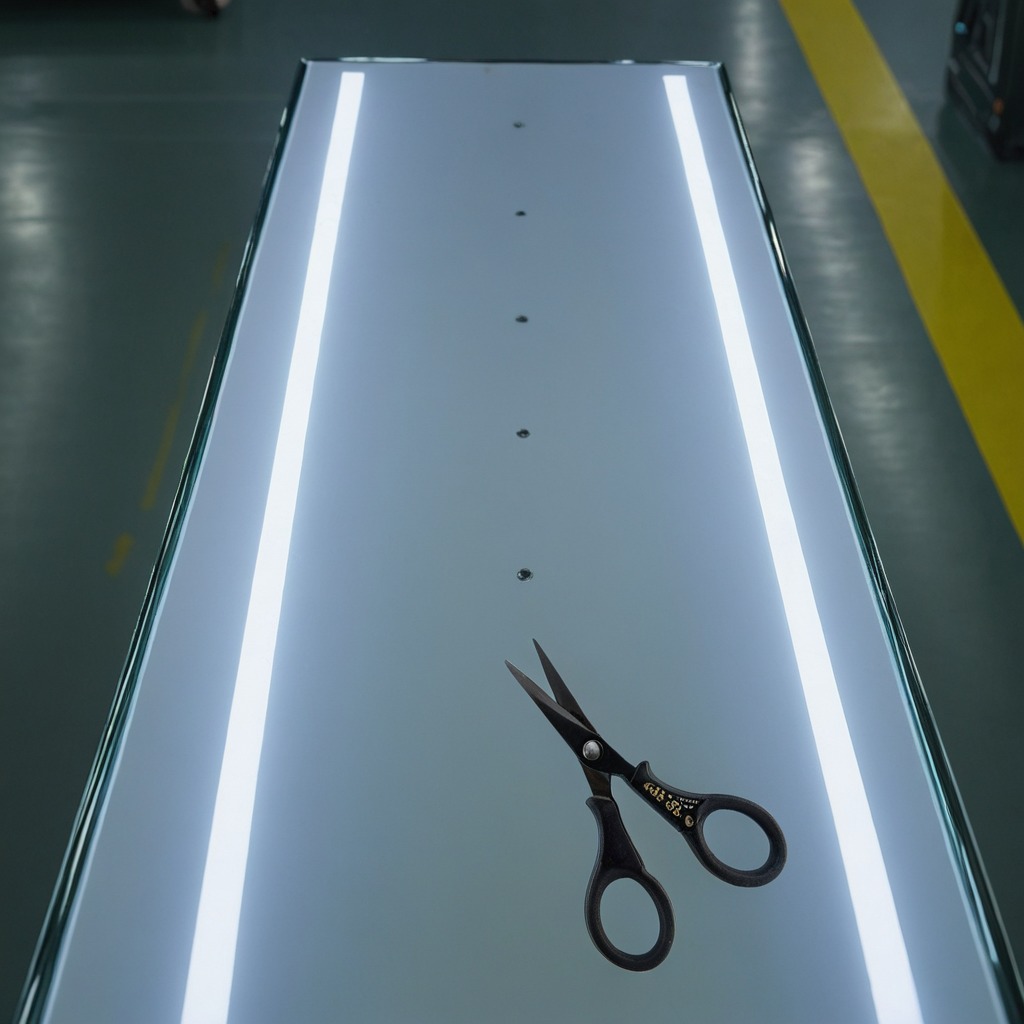
A scissor is lying on the table in a ship maintenance bay.